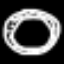
Label: donut